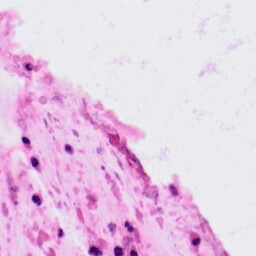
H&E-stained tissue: Colon